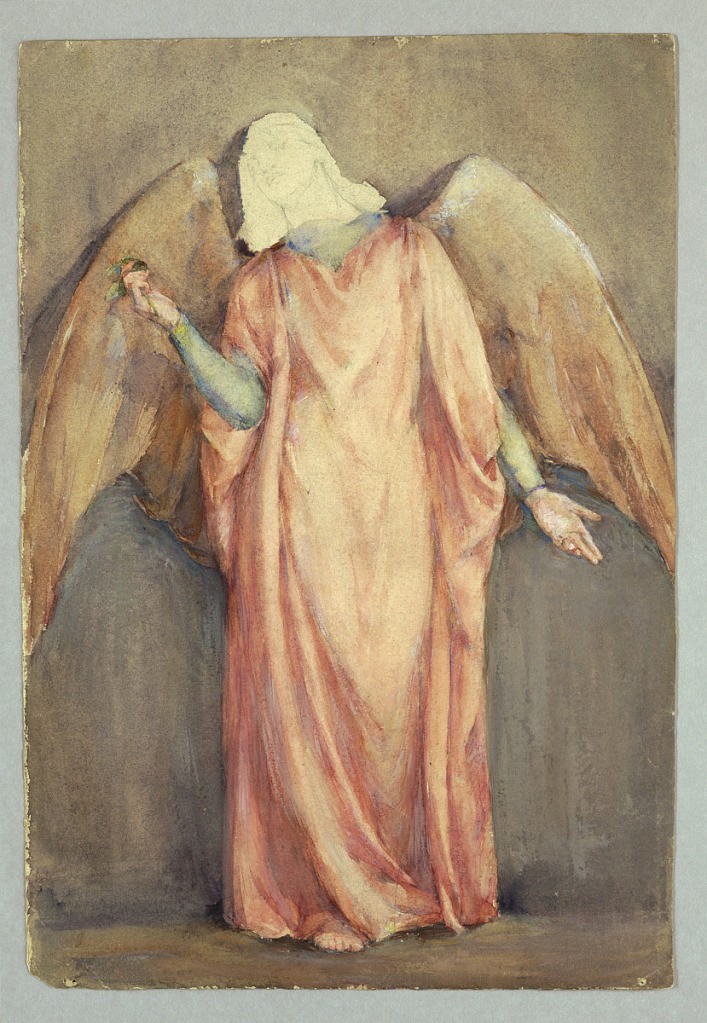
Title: Angel
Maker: Louise Howland King Cox, American, 1865–1945
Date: ca. 1895–1910
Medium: Brush and watercolor, white gouache, graphite on cream paper
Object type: Drawing
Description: Angel facing front, in red-orange robe. Head indicated only through graphite sketch.